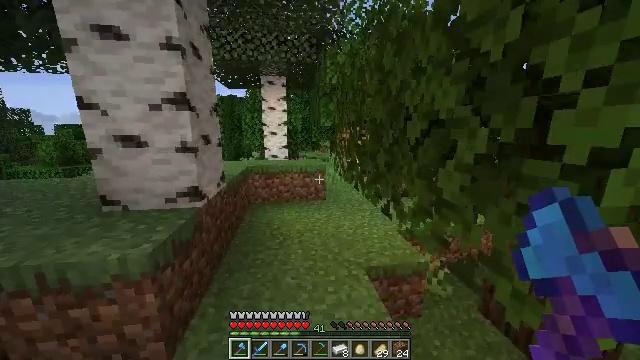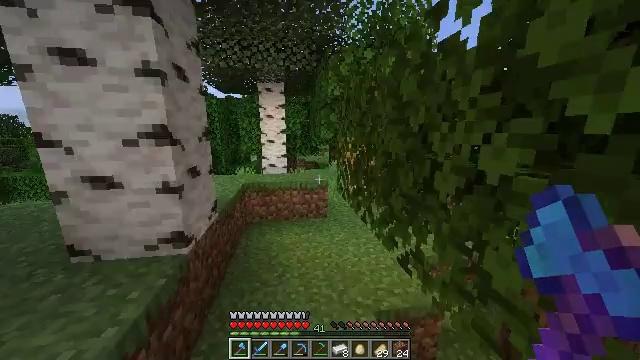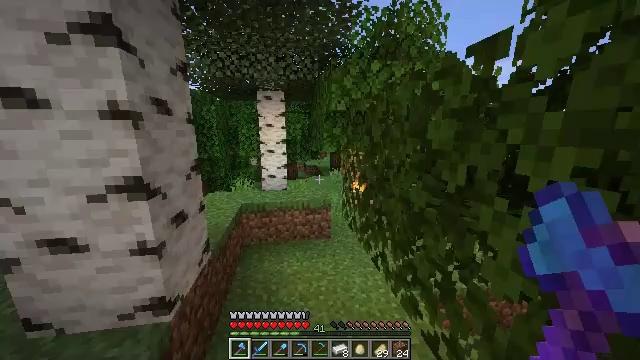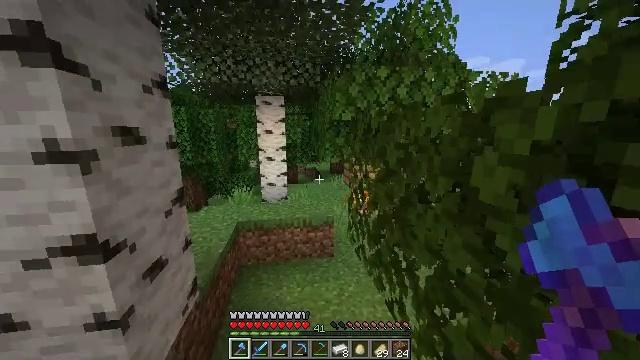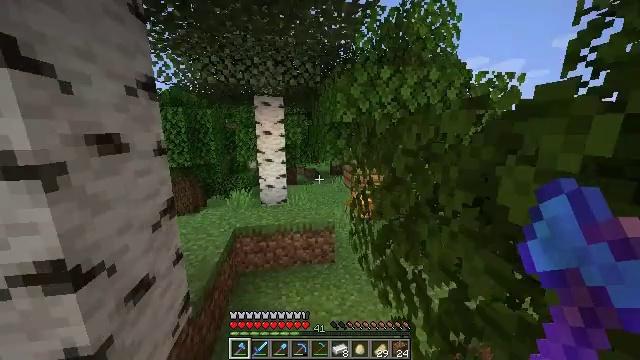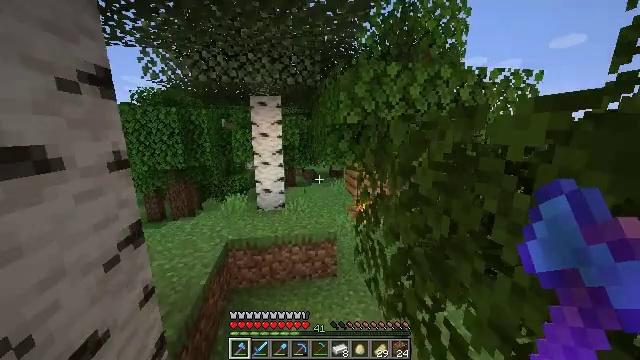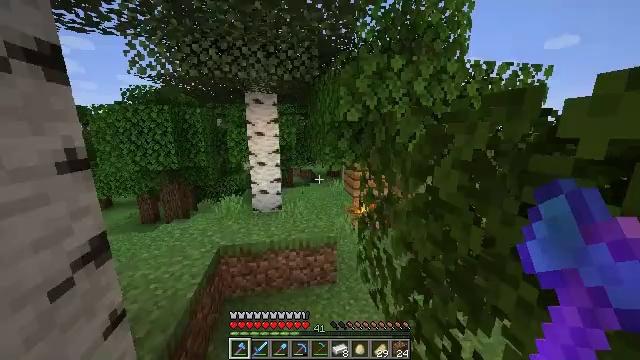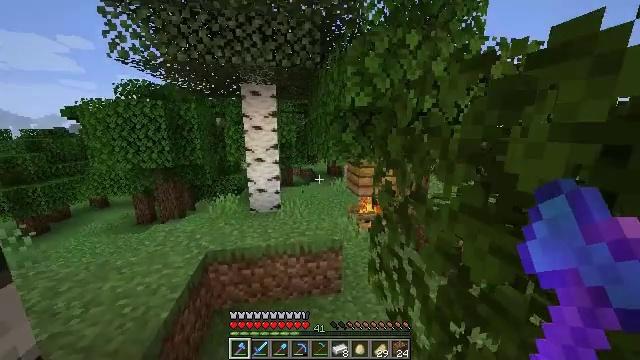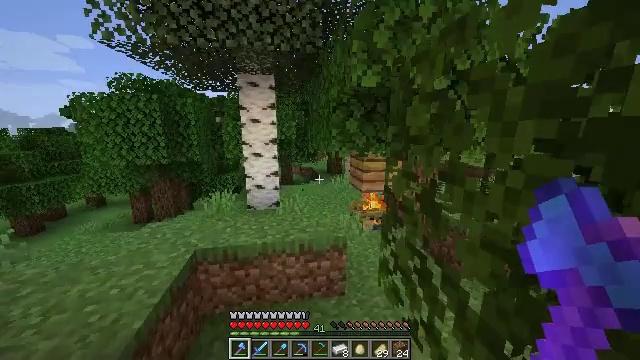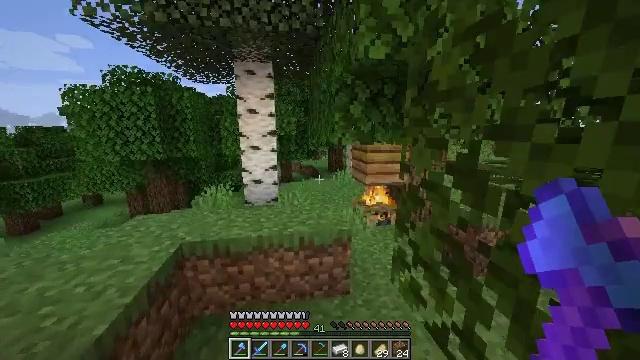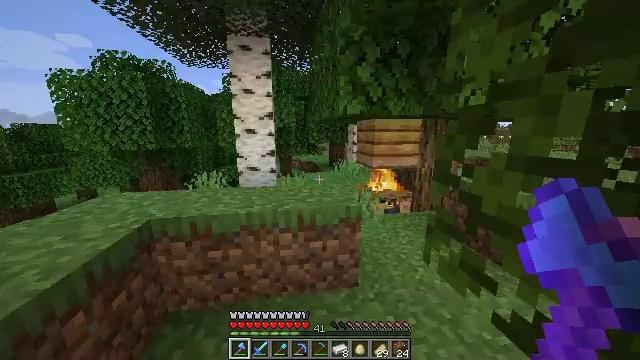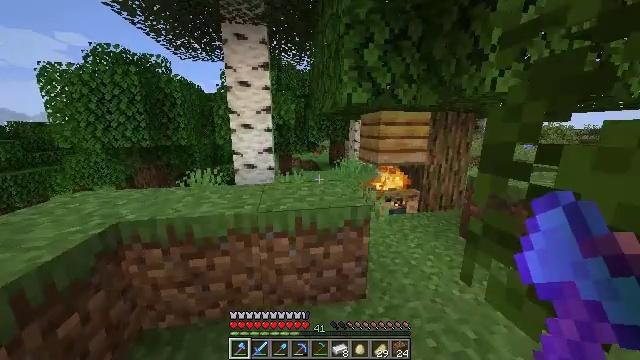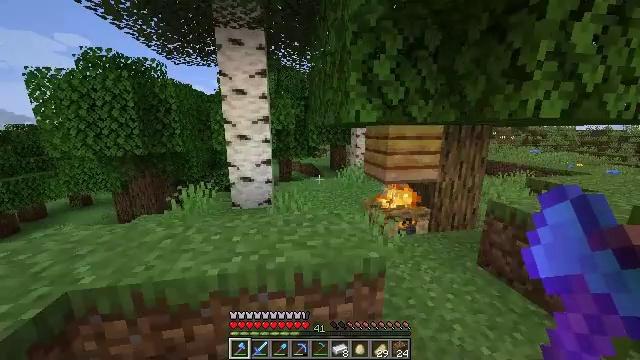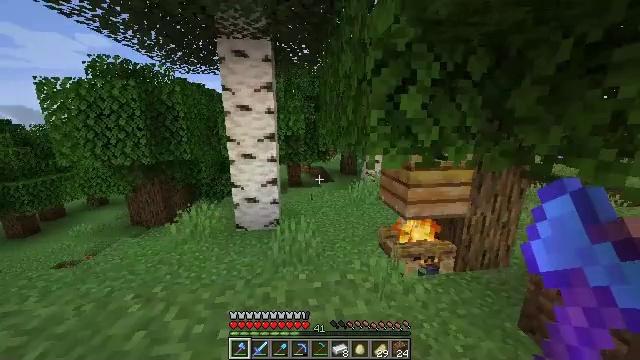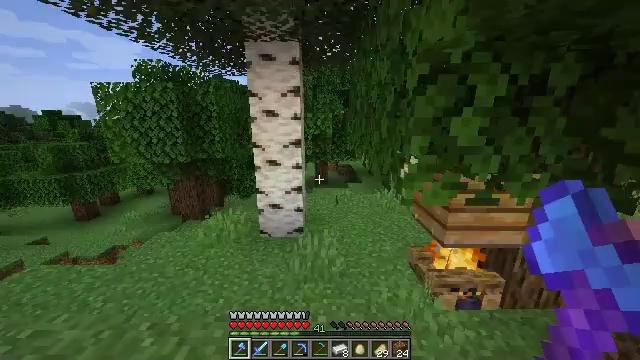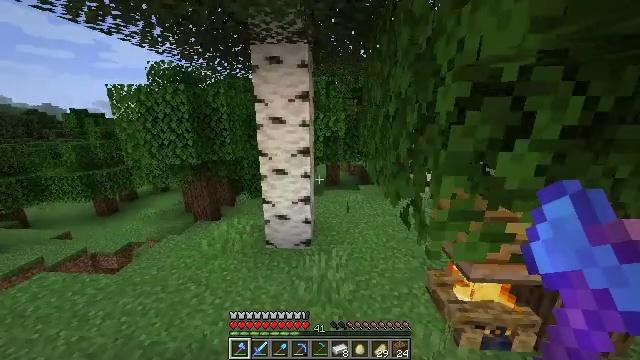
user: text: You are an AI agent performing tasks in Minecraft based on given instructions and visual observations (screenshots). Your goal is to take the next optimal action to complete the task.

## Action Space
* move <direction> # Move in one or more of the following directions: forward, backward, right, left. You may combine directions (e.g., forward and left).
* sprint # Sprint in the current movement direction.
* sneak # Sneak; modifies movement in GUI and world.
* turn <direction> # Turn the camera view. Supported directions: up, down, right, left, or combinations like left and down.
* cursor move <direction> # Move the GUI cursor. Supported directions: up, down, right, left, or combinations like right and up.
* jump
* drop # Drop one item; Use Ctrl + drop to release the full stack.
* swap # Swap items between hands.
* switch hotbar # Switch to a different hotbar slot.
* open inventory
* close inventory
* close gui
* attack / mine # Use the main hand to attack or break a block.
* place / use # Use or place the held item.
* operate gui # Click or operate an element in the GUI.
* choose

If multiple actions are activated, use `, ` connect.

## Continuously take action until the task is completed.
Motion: motion action
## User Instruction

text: Break the bee nest from a tree.
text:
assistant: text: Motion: move forward, sprint, jump
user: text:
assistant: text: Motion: move forward, jump
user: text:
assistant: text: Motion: move forward, jump
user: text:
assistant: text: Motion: move forward, jump
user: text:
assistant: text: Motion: move forward, jump
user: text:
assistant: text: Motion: move forward, jump
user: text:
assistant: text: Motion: move forward, jump
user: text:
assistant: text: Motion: move forward, jump
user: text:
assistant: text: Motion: move forward, jump
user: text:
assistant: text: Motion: move forward, jump
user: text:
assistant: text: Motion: move forward, sprint, jump
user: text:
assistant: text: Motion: move forward, sprint, jump
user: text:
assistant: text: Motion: move forward, sprint, turn left, jump
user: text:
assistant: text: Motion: move forward, sprint, turn left and down, jump
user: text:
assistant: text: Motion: move forward, turn left, jump
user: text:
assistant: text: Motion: move forward, turn left, jump
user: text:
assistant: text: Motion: move forward, turn left, jump
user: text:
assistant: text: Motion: move forward
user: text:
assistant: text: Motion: move forward
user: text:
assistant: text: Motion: move forward
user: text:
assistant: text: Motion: move forward
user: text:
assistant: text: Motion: move forward, sprint
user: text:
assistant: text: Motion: move forward, sprint
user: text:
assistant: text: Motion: move forward, sprint
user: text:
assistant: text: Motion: move forward, sprint, turn right
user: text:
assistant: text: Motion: move forward, turn right and down
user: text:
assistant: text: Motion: move forward, turn right and down
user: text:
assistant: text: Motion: move forward, turn right
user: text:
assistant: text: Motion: move forward, turn right
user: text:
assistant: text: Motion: move forward, sprint, turn right